Brain MRI, t1w sequence, axial 2D slice.
Patient: age 22, sex F, weight 78 kg, height 1.78 m
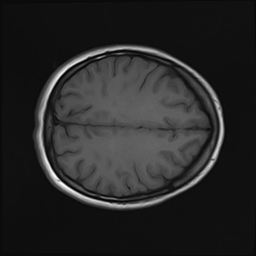